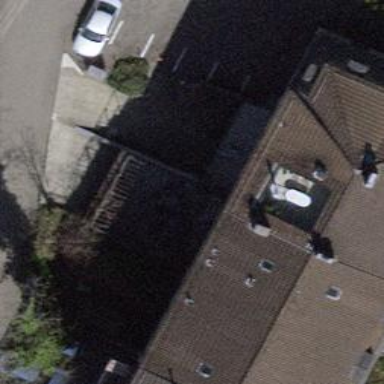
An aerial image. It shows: Group of garages.